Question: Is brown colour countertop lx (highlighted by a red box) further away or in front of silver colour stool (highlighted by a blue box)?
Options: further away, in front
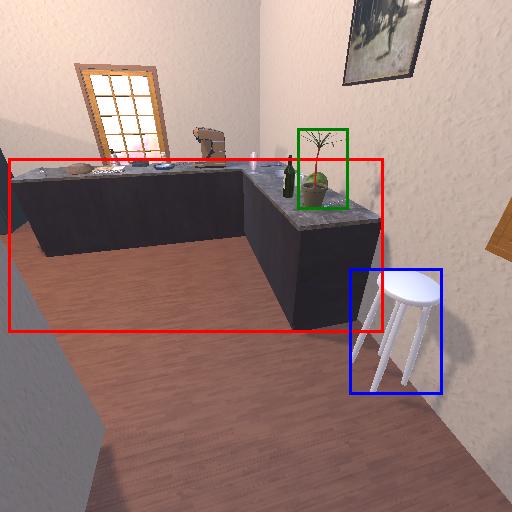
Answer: further away